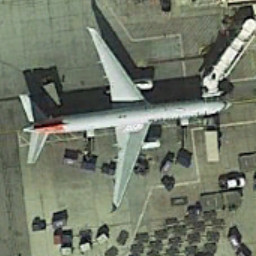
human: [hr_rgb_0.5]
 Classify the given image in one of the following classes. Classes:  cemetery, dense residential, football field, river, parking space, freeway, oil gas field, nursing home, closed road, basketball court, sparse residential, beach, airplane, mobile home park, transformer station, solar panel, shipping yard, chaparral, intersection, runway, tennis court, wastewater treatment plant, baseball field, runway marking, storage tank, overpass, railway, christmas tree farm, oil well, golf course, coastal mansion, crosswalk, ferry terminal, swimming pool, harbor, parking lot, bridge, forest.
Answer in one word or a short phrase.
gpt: airplane